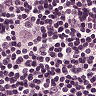
Metastatic tissue present: yes